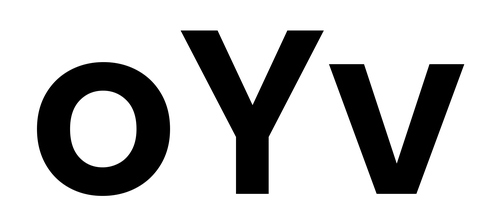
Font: Poppins-SemiBold